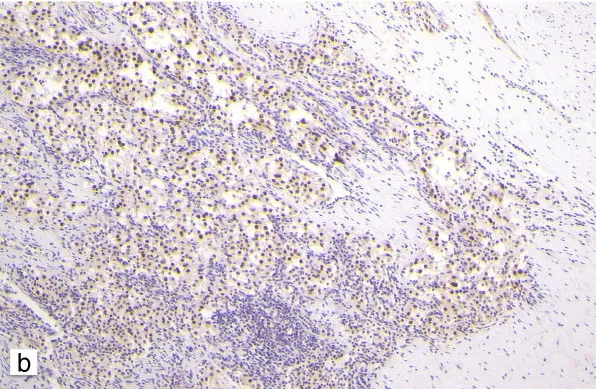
Immunohistochemical findings of the tumor. (b) Nuclear expression of TFE3 is observed in the tumor cells. HMB-45, melanoma-associated antigen; TFE3, transcription factor E3.
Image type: pathology (immunostaining)